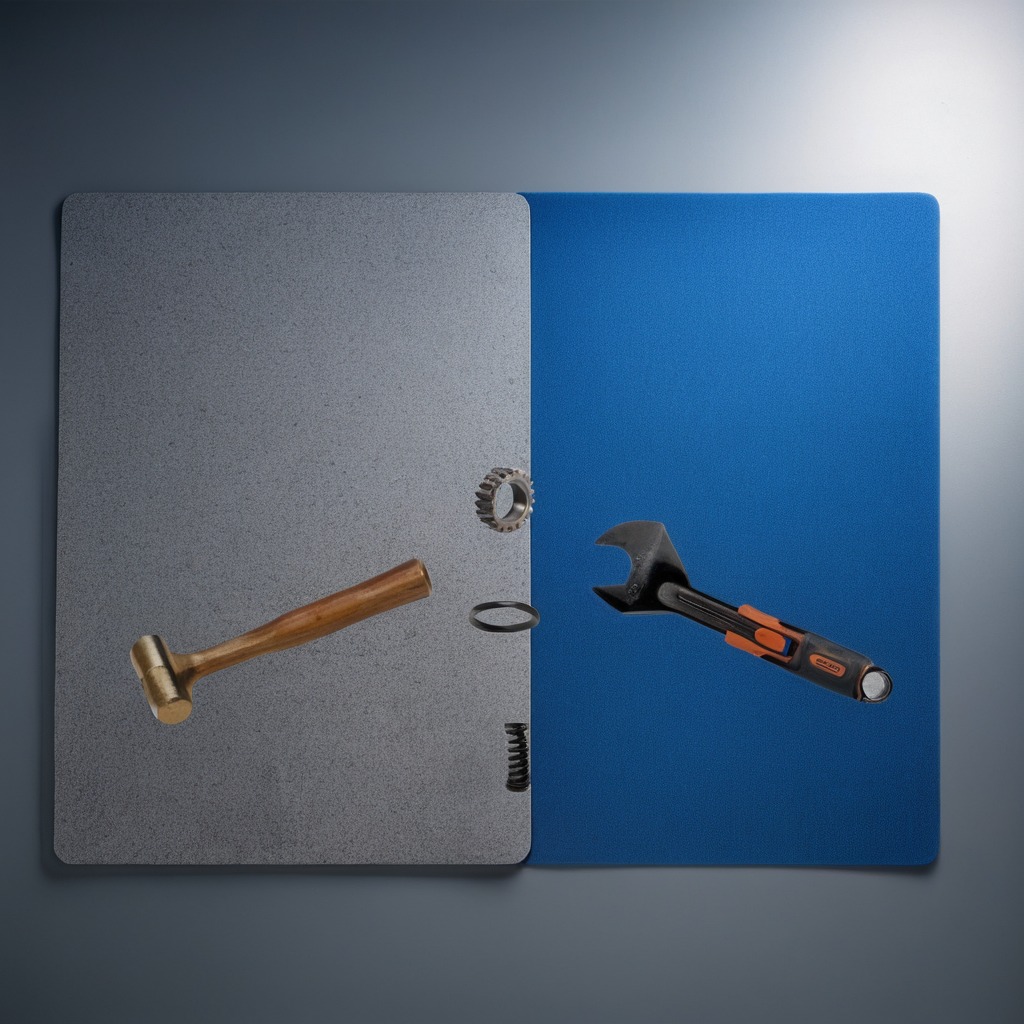
A rubber o-ring, a steel gear with teeth, a hammer, a coiled metal spring, and a wrench are lying on the clean granite tabletop.